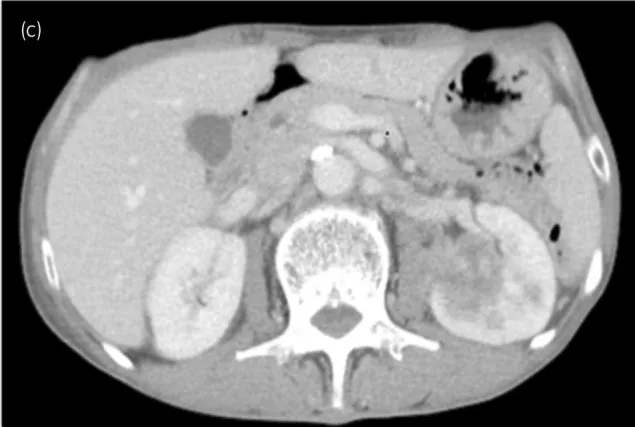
CT image on admission. (c) A tumor with contrast enhancement and irregular margins is visible on the left kidney.
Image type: radiology (ct)